Question: I have a requirement to bind a grid. The data table structure like below

I need to bind the grid with username, nooflikes, badges. One more thing is the badges is a imagefield and need to seperate the badges with '|' symbol.
here in the first row need to seperate badges as www.img1 and www.img2 and bind as image.
I have added like this
'''
List<UserInteractionList> TestList = new List<UserInteractionList>();
UserInteractionList test;
while (reader.Read())
{
test = new UserInteractionList();
test.UserName = reader["UserName"].ToString();
test.Action = reader["nooflikes"].ToString();
test.Image = reader["Badges"].ToString();
TestList.Add(test);
}
dgv1.datasource = testlist;
dgv1.databind();
protected void GridView1_RowDataBound(object sender, GridViewRowEventArgs e)
{
string images= e.Row.Cells[2].Text;
string[] strArray = x.Split('|');
for (int i = 0; i < strArray.Length; i++)
{
Image photoImageField = new Image();
photoImageField.ImageUrl = strArray[i];
e.Row.Cells[2].Controls.Add(photoImageField);
}
}
'''
I have added like this and in debugging I found that 'GridView1_RowDataBound' each time I get null by evaluating 'string images= e.Row.Cells[2].Text;'
Please help me to add this.
Thanks!
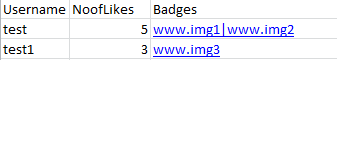
Answer: Here first am saving the image /bagde into a hidden field, then on GridviewRowcommand we fetch the value from hidden field, split it add dynamic image control to Panel Control
pseudo code :
HTML Markup:
'''
<asp:GridView ID="GridView1" runat="server" AutoGenerateColumns="false" OnRowDataBound="GridView1_RowDataBound">
<Columns>
<asp:TemplateField HeaderText="Col1">
<ItemTemplate>
<asp:HiddenField ID="HiddenField1" Value='<%# Bind("Image") %>' runat="server" />
</ItemTemplate>
</asp:TemplateField>
<asp:TemplateField HeaderText="Col2">
<ItemTemplate>
<asp:Label ID="Label1" runat="server" Text='<%# Bind("UserName ") %>' ></asp:Label>
</ItemTemplate>
</asp:TemplateField>
<asp:TemplateField HeaderText="col3">
<ItemTemplate>
<asp:Panel ID="myPanelContainer" runat="server"></asp:Panel>
</ItemTemplate>
</asp:TemplateField>
</Columns>
</asp:GridView>
'''
---
'''
protected void GridView1_RowDataBound(object sender, GridViewRowEventArgs e)
{
if (e.Row.RowType == DataControlRowType.DataRow)
{
HiddenField hd1 = (HiddenField)e.Row.FindControl("HiddenField1");
Panel pnl = (Panel)e.Row.FindControl("myPanelContainer");
string[] strArray = hd1.Value.Split('|');
for (int i = 0; i < strArray.Length; i++)
{
Image photoImageField = new Image();
photoImageField.ImageUrl = strArray[i];
pnl.Controls.Add(photoImageField);
}
}
}
'''